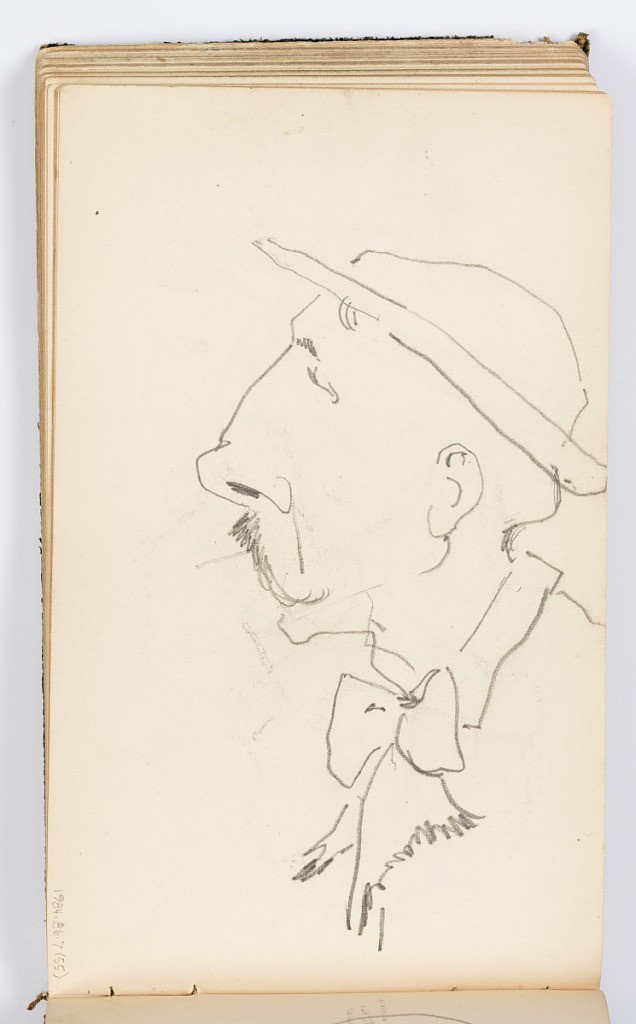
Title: Sketchbook Page: Caricature in Profile
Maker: Kenyon Cox, American, 1856–1919
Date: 1883
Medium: Graphite on paper
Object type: Sketchbook folio
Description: Caricature of a man with a hat and mustache in profile, facing left.